Question: I am trying to create a conveyor belt effect using SpriteKit like so

MY first reflex would be to create a conveyor belt image bigger than the screen and then move it repeatedly forever with actions. But this does not seem ok because it is dependent on the screen size.
Is there any better way to do this ?
Also obviously I want to put things (which would move independently) on the conveyor belt so the node is an SKNode with a the child sprite node that is moving.
Update : I would like the conveyor belt to move "visually"; so the lines move in a direction giving the impression of movement.
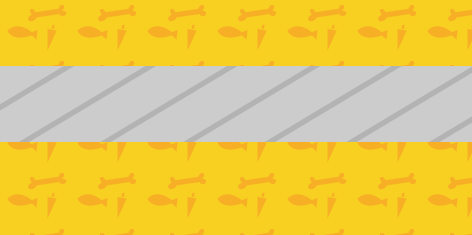
Answer: Apply 'physicsBody' to all those sprites which you need to move on the conveyor belt and set the 'affectedByGravity' property as NO.
In this example, I am assuming that the spriteNode representing your conveyor belt is called 'conveyor'. Also, all the sprite nodes which need to be moved are have the string "moveable" as their 'name' property.
Then, in your -update: method,
'''
-(void)update:(CFTimeInterval)currentTime
{
[self enumerateChildNodesWithName:@"moveable" usingBlock:^(SKNode *node, BOOL *stop{
if ([node intersectsNode:conveyor])
{
[node.physicsBody applyForce:CGVectorMake(-1, 0)];
//edit the vector to get the right force. This will be too fast.
}
}];
}
'''
After this, just add the desired sprites on the correct positions and you will see them moving by themselves.
For the , it would be better to use an array of textures which you can loop on the sprite.
Alternatively, you can add and remove a series of small sprites with a sectional image and move them like you do the sprites which are travelling on the conveyor.